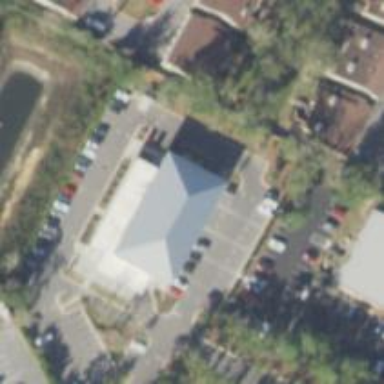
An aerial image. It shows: Parking space is available.